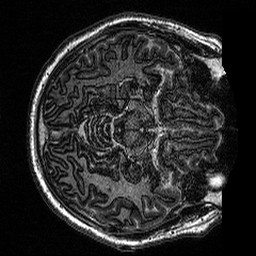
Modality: MP2RAGE
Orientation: axial
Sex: male
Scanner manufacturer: siemens
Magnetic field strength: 3 T
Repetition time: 5 s
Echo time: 0.00292 s